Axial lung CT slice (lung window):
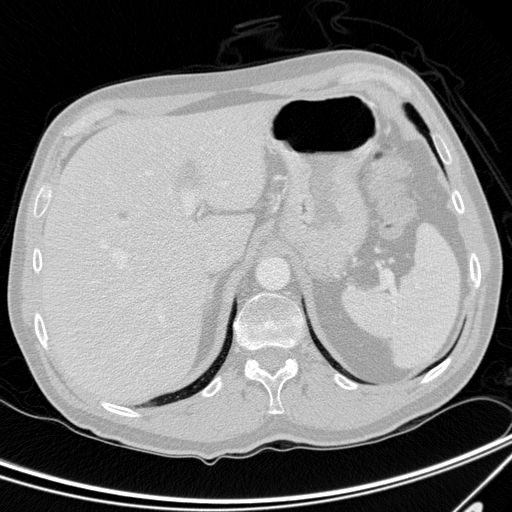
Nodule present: no